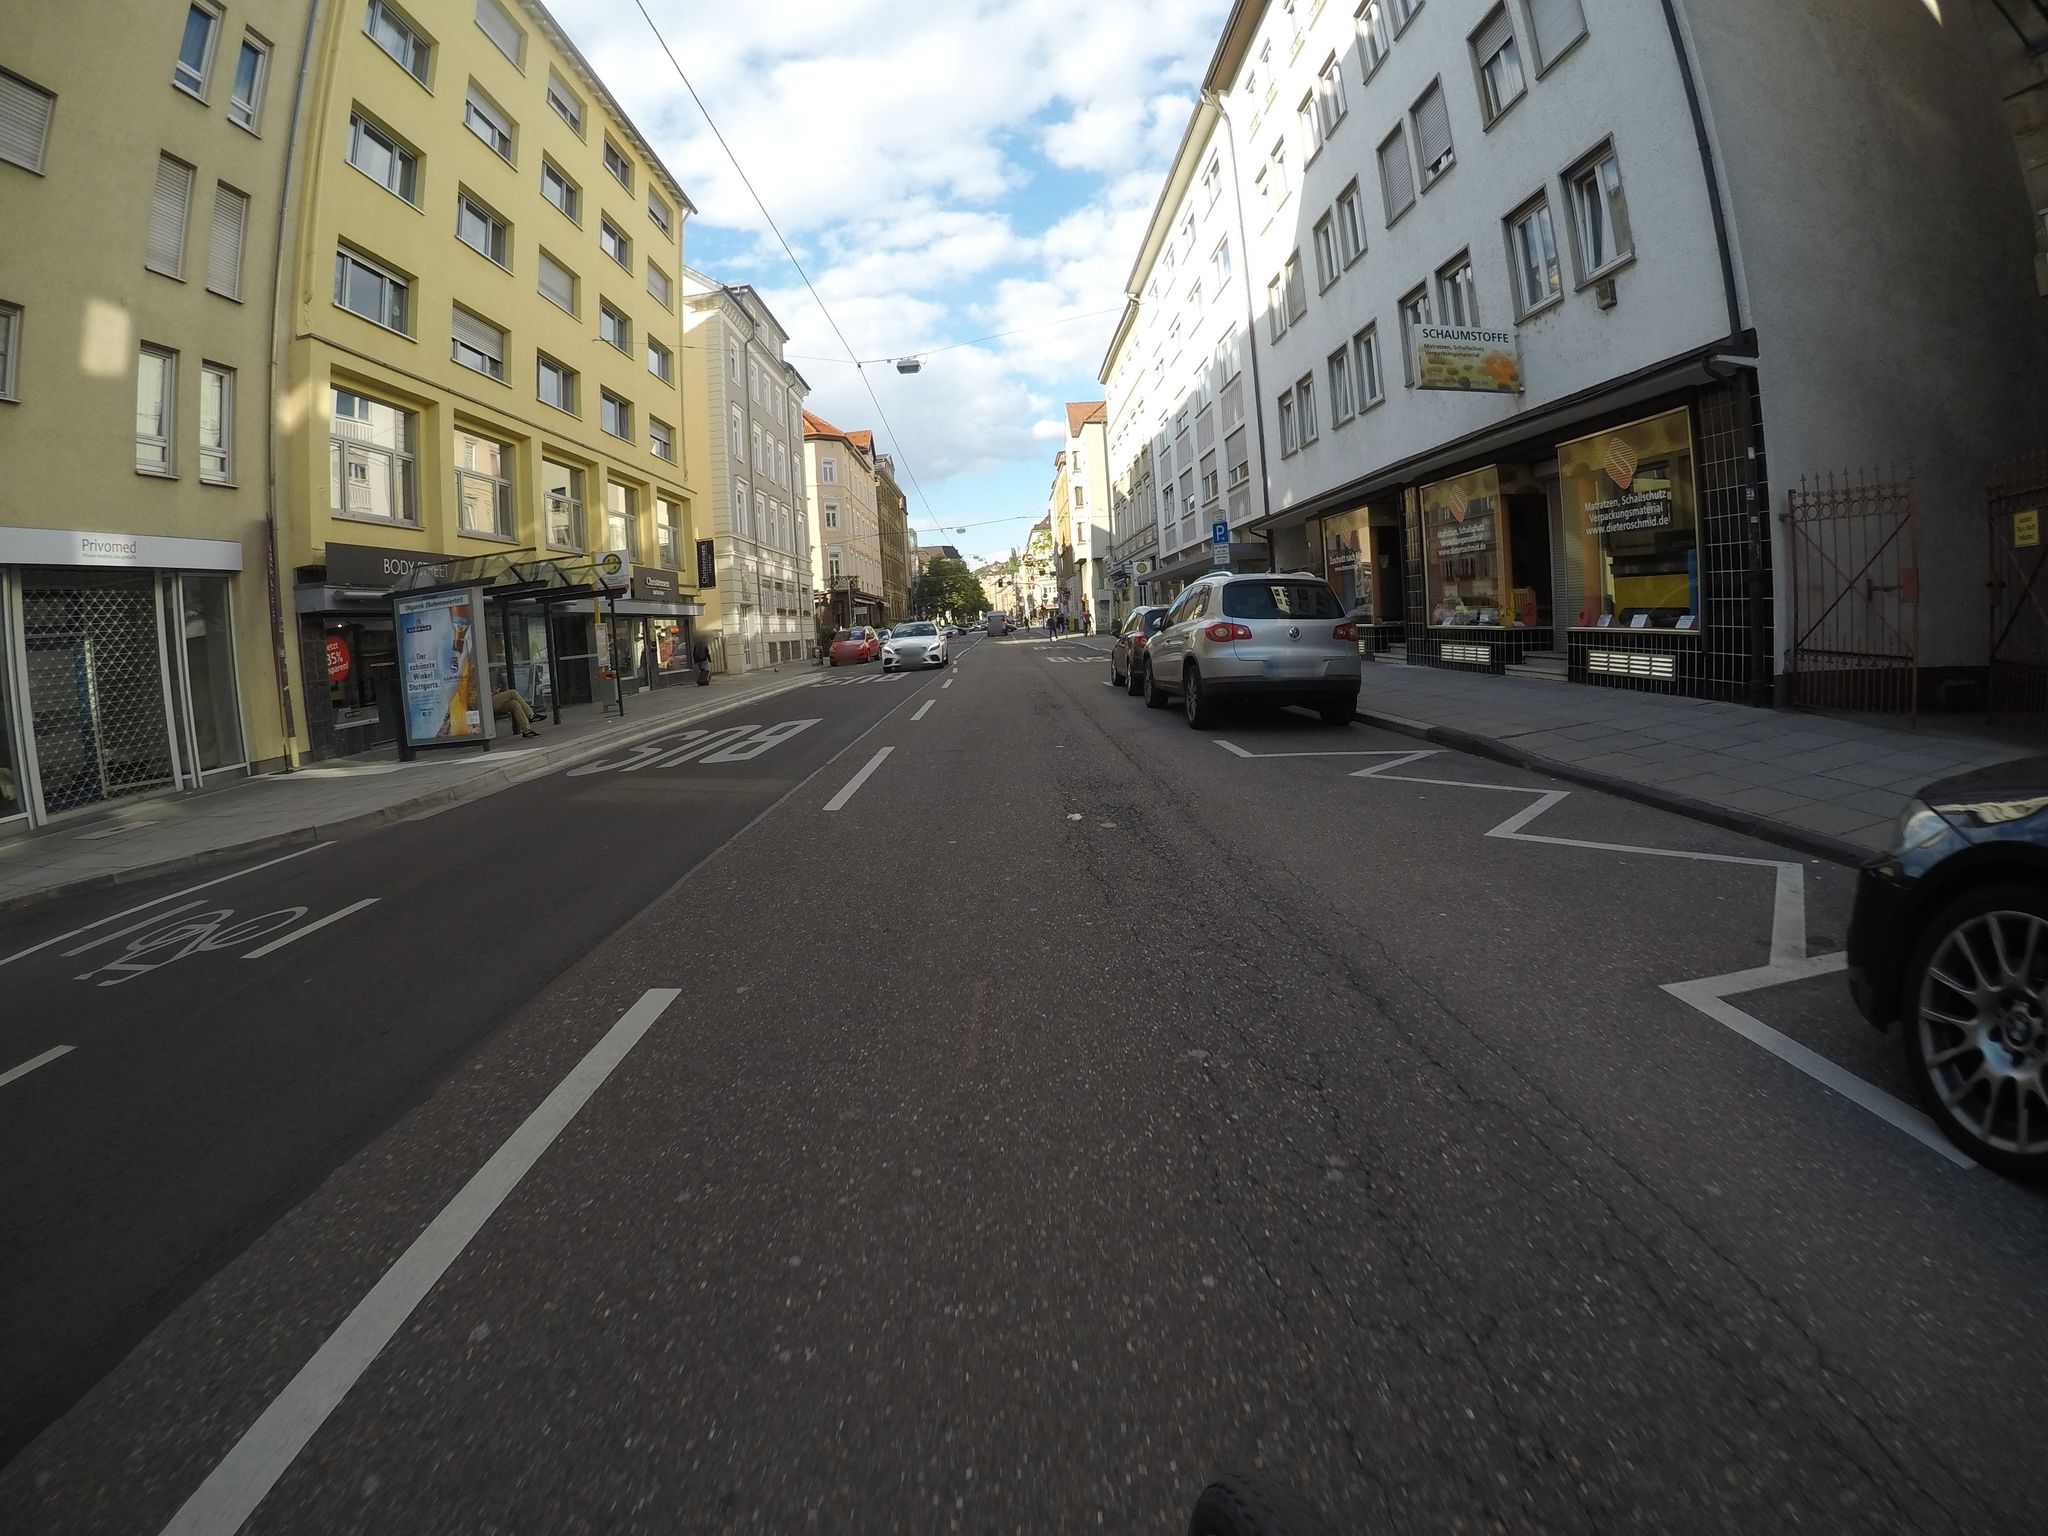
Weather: cloudy
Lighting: day
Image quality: good
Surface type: cycling surface
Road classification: tertiary
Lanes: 2
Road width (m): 11.5
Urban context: urban centre
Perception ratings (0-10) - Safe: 7.38, Lively: 9.28, Beautiful: 7.14, Boring: 2.34, Depressing: 2.07, Wealthy: 6.5